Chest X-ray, PA view. Patient: 39 years old, sex M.
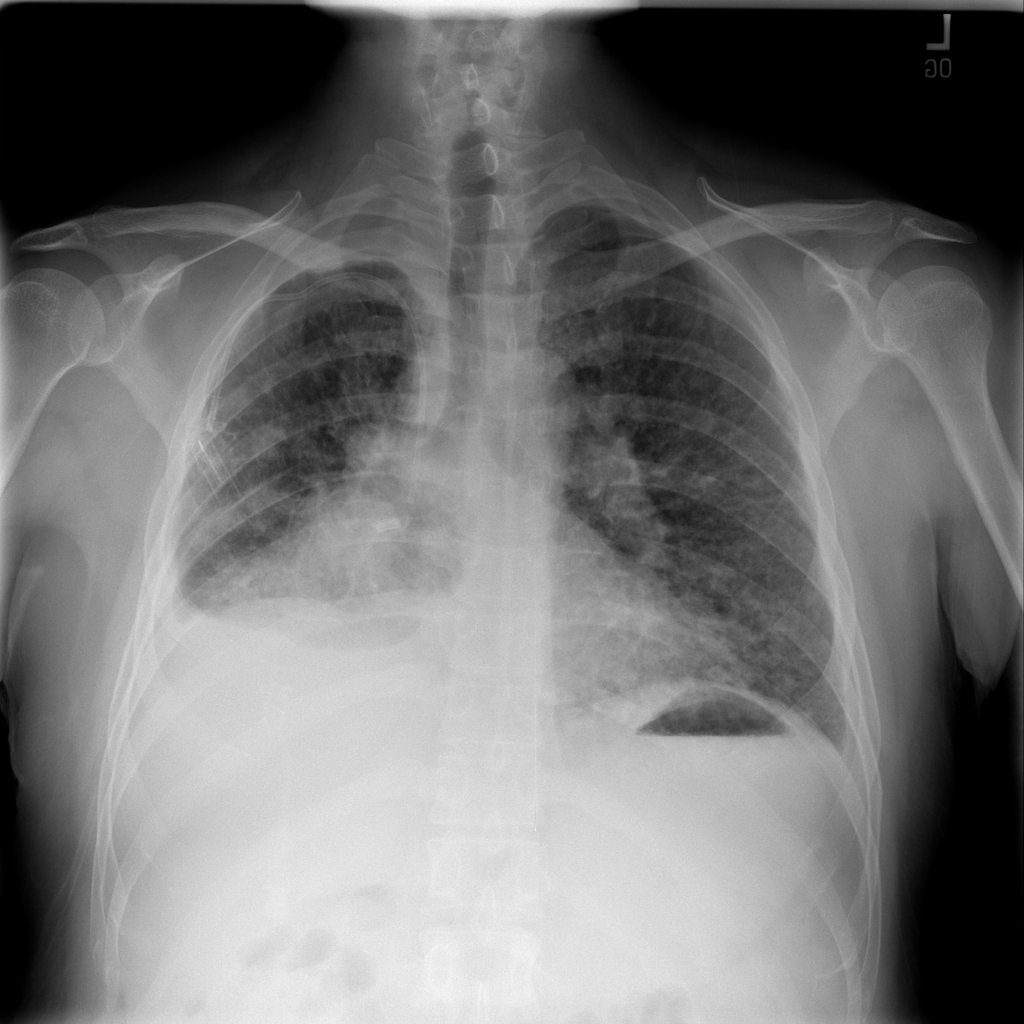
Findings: No Finding